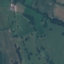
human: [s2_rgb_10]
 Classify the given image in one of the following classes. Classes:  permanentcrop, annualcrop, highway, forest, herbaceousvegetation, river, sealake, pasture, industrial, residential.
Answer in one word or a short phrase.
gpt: Pasture